Question: I am trying to find a formula that compares the data of two neighbouring cells on the same row, finds which one of the two contains the largest amount and does this throughout both columns to then compile in two cells (one for each column) the number of times one column has had superior results to the other and vice-versa. Matching values are ignored.
Put otherwise
For column A: =IF(A1>B1,+1,+0) throughout both columns
For column B: =IF(B1>A1,+1,+0) throughout both columns
Have a look at my example in case my explanations aren't clear
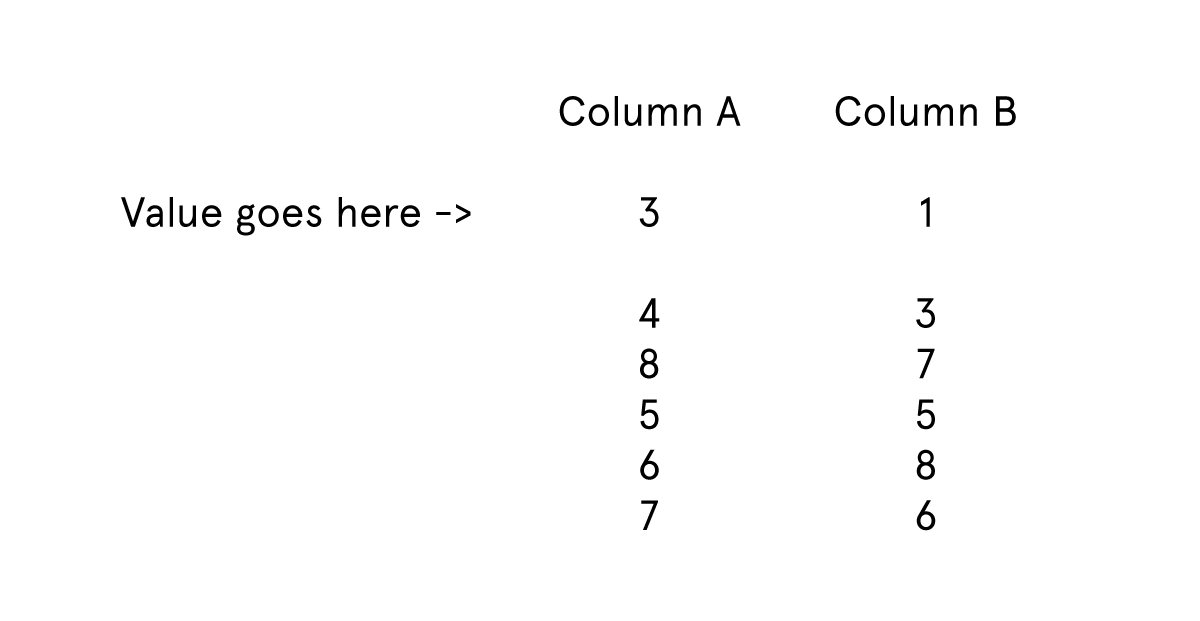
Answer: Try this formula, entered in a cell in columns 'A' or 'B',
'''
=SUMPRODUCT(--(A:A>B:B))
'''
Similarly for columns 'B'
'''
=SUMPRODUCT(--(B:B>A:A))
'''